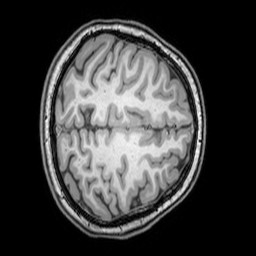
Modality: T1w
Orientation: axial
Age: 21
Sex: female
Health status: healthy
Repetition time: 0.081 s
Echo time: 0.037 s